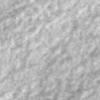
Label: no_change